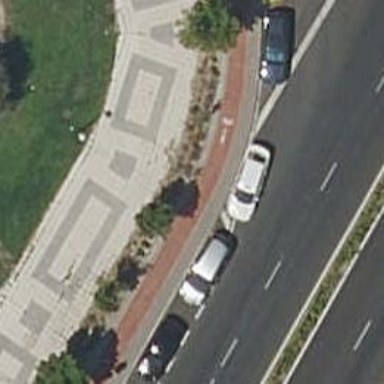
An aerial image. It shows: Cycleway with concrete surface.